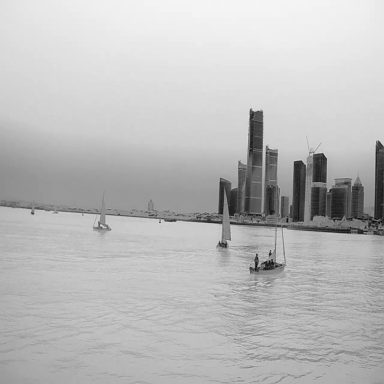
There are four sailboats in the infrared image.